Question: I am getting this strange error on PHP 5.3.1 on Apache 2.2.14. I went thru the forums and most suspect it is a PHP-issue memory-leak issue. WHile I upgrade PHP, I wanted to know if there is a way for the server to recover - to be restarted programatically. Currently, I have to manually start-stop Apaache
'''
Warning: Attempt to assign property of non-object in D:\xampp_ext\xampp\htdocs\soki\test.soki.com\symfony\lib\autoload\sfCoreAutoload.class.php on line 38
Warning: require(/config/sfProjectConfiguration.class.php) [function.require]: failed to open stream: No such file or directory in D:\xampp_ext\xampp\htdocs\soki\test.soki.com\symfony\lib\autoload\sfCoreAutoload.class.php on line 99
Fatal error: require() [function.require]: Failed opening required '/config/sfProjectConfiguration.class.php' (include_path='.;d:\xampp_ext\xampp\php\PEAR') in D:\xampp_ext\xampp\htdocs\soki\test.soki.com\symfony\lib\autoload\sfCoreAutoload.class.php on line 99
'''
I'm using PHP 5.3.1 on Apache 2.2.14
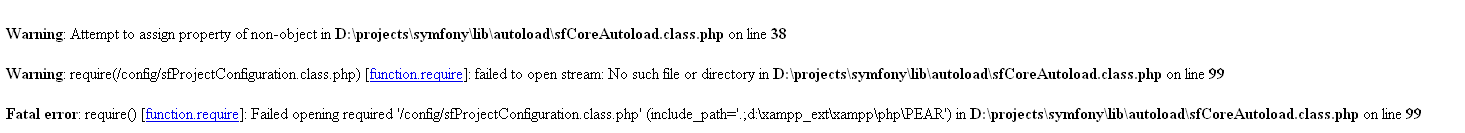
Answer: I read jillions of blog posts about the error, and my best option was to upgrade to PHP 5.3 and that resolved the problem. It was definitely due to a memory leak somewhere that was preventing additional files to be loaded